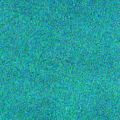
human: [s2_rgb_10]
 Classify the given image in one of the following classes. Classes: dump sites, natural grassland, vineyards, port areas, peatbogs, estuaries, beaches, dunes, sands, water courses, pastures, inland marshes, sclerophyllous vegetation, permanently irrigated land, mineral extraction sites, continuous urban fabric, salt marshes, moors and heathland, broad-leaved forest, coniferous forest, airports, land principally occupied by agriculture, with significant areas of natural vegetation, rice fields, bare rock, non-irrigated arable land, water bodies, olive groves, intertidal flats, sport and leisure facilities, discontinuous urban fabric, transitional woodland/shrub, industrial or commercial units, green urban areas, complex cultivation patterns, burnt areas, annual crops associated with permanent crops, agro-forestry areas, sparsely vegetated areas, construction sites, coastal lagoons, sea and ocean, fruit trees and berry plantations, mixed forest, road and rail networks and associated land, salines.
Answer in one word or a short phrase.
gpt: sea and ocean